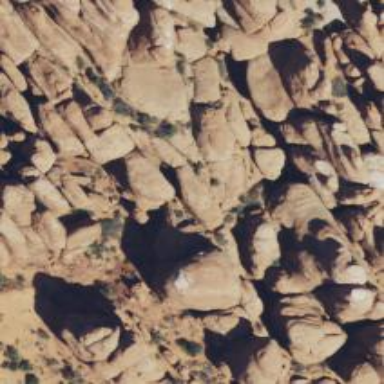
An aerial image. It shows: Cliff in nature.